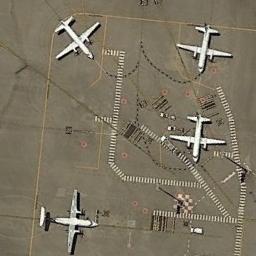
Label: airplane